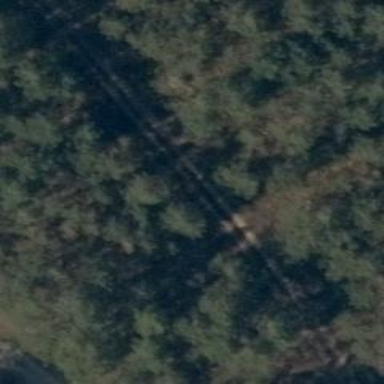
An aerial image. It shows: Dirt track road with grade 4 track type.